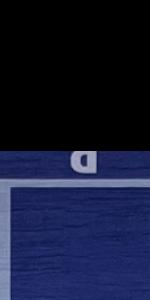
Label: Empty